Question: I have a UIScrollView that fills half of the screen. In the other half, I have another UIView.
When the user taps, pans, pinches in the UIView; I want these gestures to take effect in the UIScrollView, as if they happended there.

Is this possible?
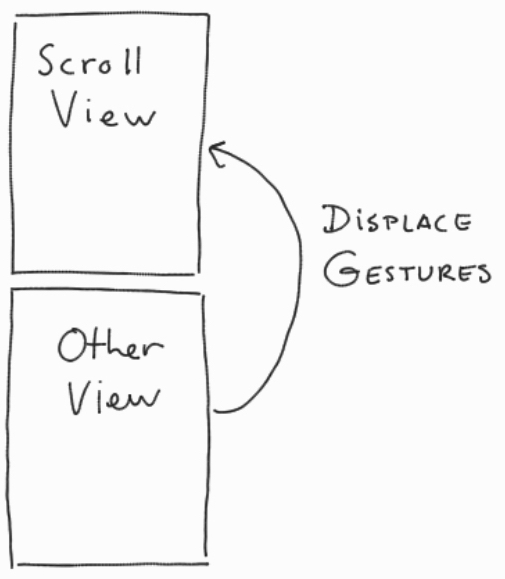
Answer: I created an UIView called PassGesturesView that overrides the hitTest method. The UIView that receives the gestures, must extend it:
'''
//
// PassGesturesView.swift
// pass-gestures
//
// Created by Sergio Rodriguez Rama on 23/11/2019.
// Copyright ©️ 2019 Sergio Rodriguez Rama. All rights reserved.
//
import UIKit
class PassGesturesView: UIView {
var sisterView: UIView?
override func hitTest(_ point: CGPoint, with event: UIEvent?) -> UIView? {
return sisterView
}
// MARK: - Init
override init(frame: CGRect) {
super.init(frame: frame)
}
required init?(coder aDecoder: NSCoder) {
super.init(coder: aDecoder)
}
}
'''
Then, just set the scroll view (or any other UIView where you want to send the gestures) as the sisterView of your PassGesturesView.
'''
passGesturesView.sisterView = scrollView
'''